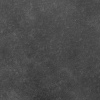
Atmospheric dust classification: dusty